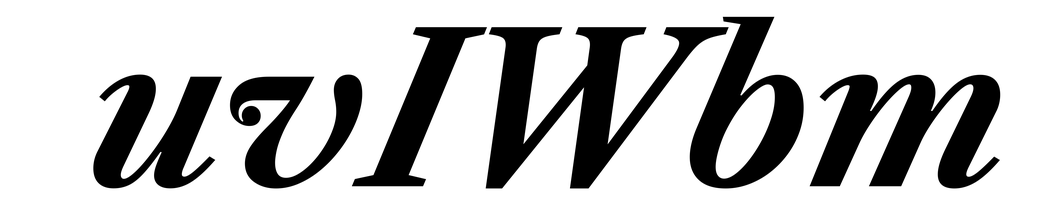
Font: LibreCaslonText-Italic_Bold_Italic